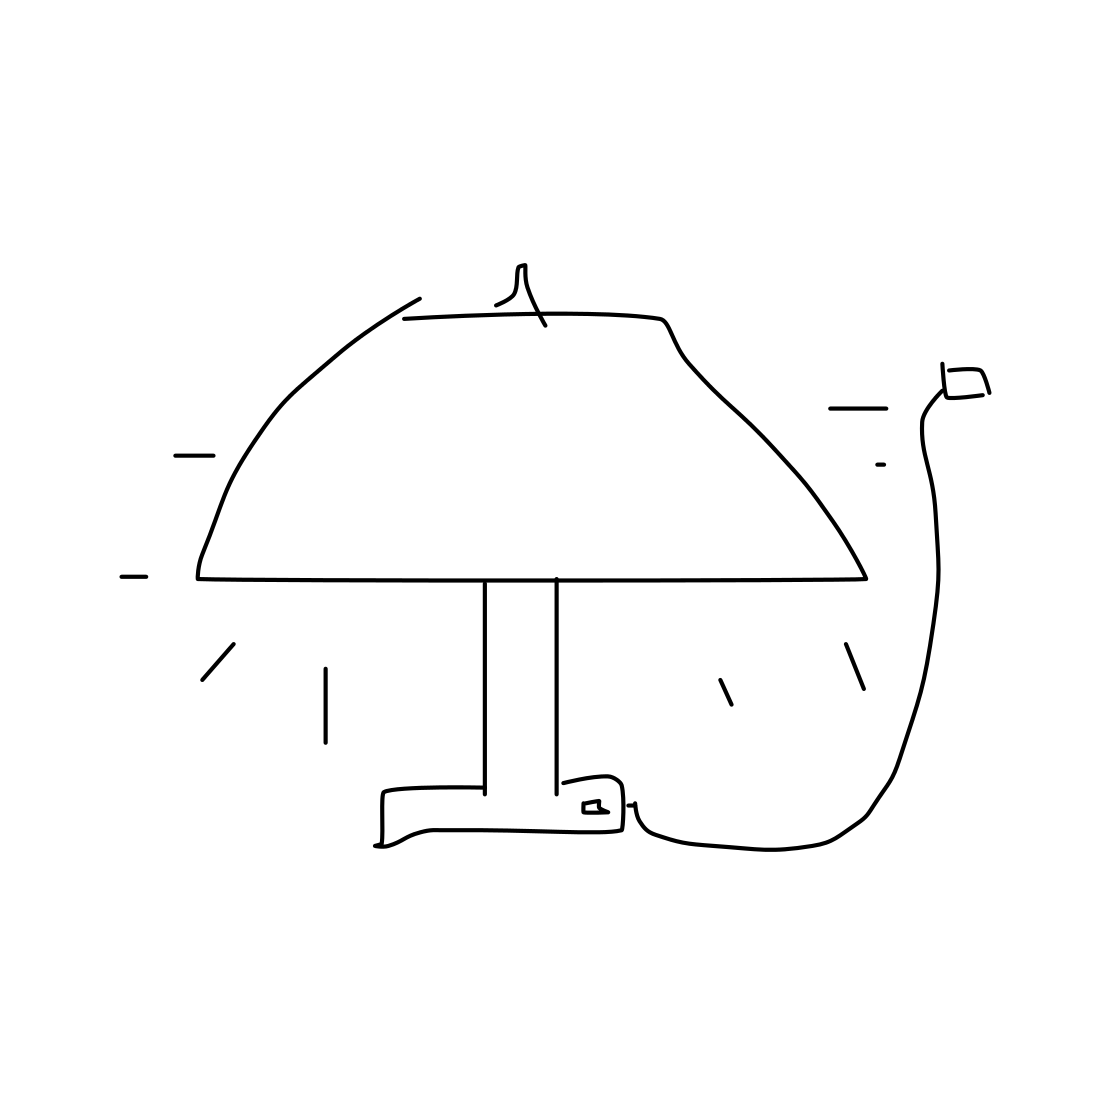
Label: tablelamp